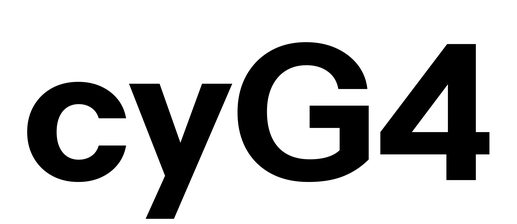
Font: InstrumentSans_Bold